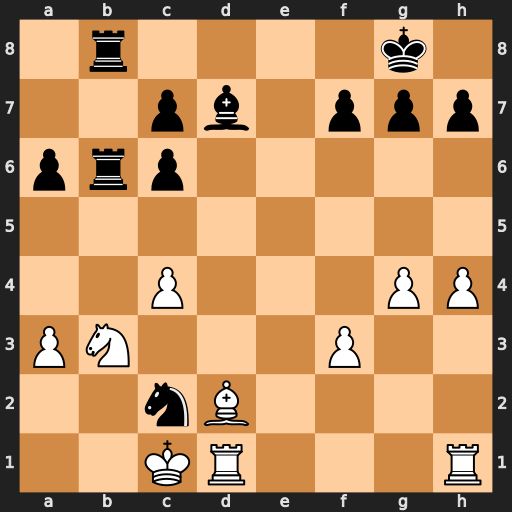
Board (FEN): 1r4k1/2pb1ppp/prp5/8/2P3PP/PN3P2/2nB4/2KR3R
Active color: w
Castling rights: -
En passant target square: -
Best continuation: Kxc2 Rxb3 Bb4 R3xb4 axb4